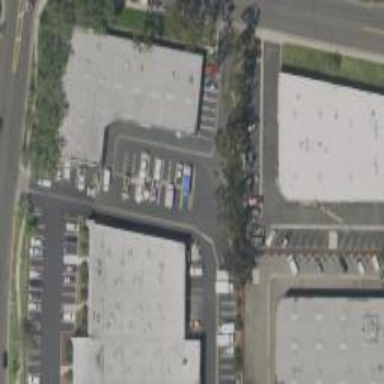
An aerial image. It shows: Commercial area.